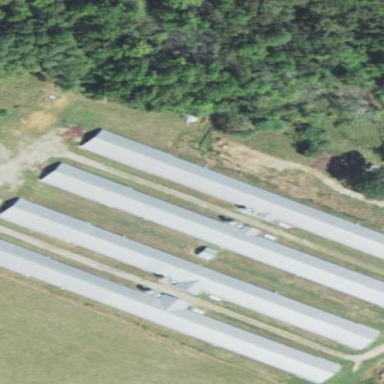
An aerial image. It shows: Farm auxiliary building.